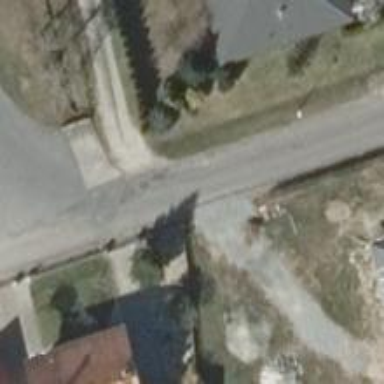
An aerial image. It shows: Paved residential road.